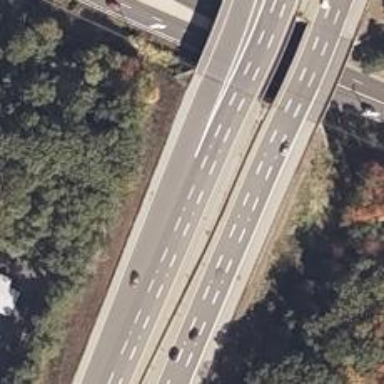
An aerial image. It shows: Asphalt motorway link.